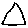
Label: triangle